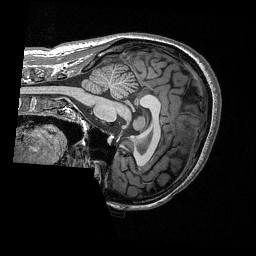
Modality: T1w
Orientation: sagittal
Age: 22
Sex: female
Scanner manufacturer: siemens
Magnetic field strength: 3 T
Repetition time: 2.53 s
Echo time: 0.00309 s